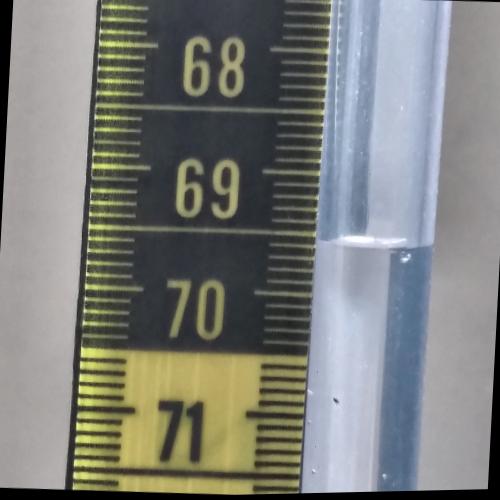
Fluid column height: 69.6 cm